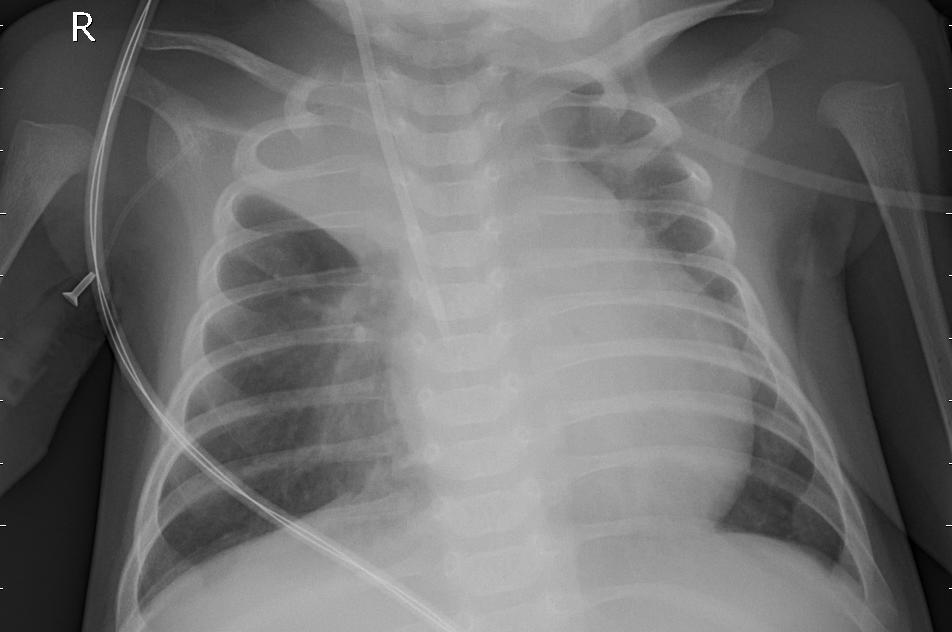
Diagnosis: PNEUMONIA